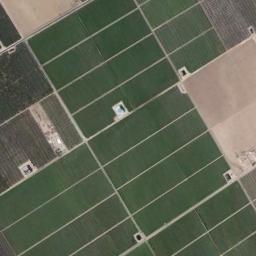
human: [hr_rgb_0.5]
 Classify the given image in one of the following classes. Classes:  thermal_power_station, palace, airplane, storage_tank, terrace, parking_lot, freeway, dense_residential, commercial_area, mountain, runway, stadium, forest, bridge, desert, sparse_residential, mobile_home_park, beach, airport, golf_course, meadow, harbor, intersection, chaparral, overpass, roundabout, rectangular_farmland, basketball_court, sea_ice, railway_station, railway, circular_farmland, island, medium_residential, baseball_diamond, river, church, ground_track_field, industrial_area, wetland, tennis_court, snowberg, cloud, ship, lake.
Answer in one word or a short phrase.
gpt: rectangular_farmland